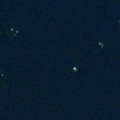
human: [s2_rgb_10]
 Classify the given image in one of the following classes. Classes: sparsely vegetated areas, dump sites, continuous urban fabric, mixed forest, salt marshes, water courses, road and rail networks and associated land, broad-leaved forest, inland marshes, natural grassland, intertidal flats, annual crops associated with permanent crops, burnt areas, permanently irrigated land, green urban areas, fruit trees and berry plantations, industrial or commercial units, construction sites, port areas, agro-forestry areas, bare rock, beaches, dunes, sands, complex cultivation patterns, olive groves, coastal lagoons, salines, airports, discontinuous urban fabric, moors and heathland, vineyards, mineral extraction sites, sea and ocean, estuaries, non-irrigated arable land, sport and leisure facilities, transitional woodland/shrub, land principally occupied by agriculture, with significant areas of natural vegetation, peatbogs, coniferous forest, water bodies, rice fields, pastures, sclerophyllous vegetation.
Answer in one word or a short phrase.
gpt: sea and ocean